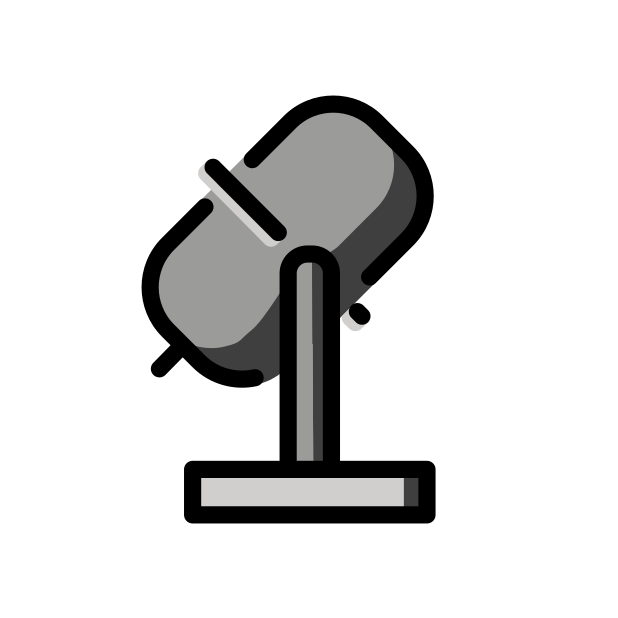
Emoji: 🎙
Name: studio microphone
Unicode: 0x1f399